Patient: sex M, age 46
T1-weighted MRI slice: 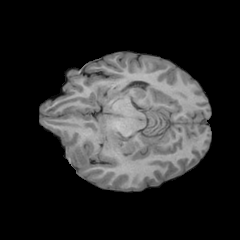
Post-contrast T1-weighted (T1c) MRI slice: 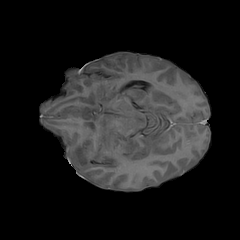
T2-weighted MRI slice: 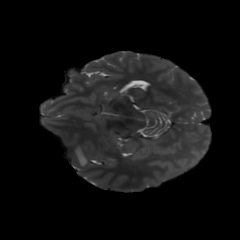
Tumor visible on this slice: yes
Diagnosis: Glioblastoma, IDH-wildtype
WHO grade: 4